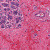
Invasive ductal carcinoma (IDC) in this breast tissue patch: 0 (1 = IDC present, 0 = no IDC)